Question: We are currently working on a gamemaking engine which is going pretty well. I am working on the Animation Creator and was wondering if it was possible to draw an image with additive blending.
Let me explain.
We use System.Drawing library of C# and we work with Windows Forms. For now, the user is able to create his animation by importing a framed animation image (an image containing every frame of the animation) and the user is able to drag and drop these frames wherever he wants.
The actual problem is that we can't figure out how to draw a frame with the additive blending.
Here's an exemple of what Additive Blending is if you don't quite get it. I won't blame you, I have a hard time writing in english.

We are using the following method to draw on a Panel or directly on the form. For exemple here's the code to draw a tiled map for the map editor. Since the AnimationManager code is a mess, it'll be clearer with this exemple.
'''
using (Graphics g = Graphics.FromImage(MapBuffer as Image))
using (Brush brush = new SolidBrush(Color.White))
using (Pen pen = new Pen(Color.FromArgb(255, 0, 0, 0), 1))
{
g.FillRectangle(brush, new Rectangle(new Point(0, 0), new Size(CurrentMap.MapSize.Width * TileSize, CurrentMap.MapSize.Height * TileSize)));
Tile tile = CurrentMap.Tiles[l, x, y];
if (tile.Background != null) g.DrawImage(tile.Background, new Point(tile.X * TileSize, tile.Y * TileSize));
g.DrawRectangle(pen, x * TileSize, y * TileSize, TileSize, TileSize);
}
'''
Is there a possible way of drawing an image with an additive drawing and if so, I'd be forever grateful if someone could point me out how. Thank you.
For drawing images, we are using a color matrix to set hue and alph (opacity) like this:
'''
ColorMatrix matrix = new ColorMatrix
(
new Single[][]
{
new Single[] {r, 0, 0, 0, 0},
new Single[] {0, g, 0, 0, 0},
new Single[] {0, 0, b, 0, 0},
new Single[] {0, 0, 0, a, 0},
new Single[] {0, 0, 0, 0, 1}
}
);
'''
Maybe the color matrix can be used for additive blending?
Just found <URL> article by Mahesh Chand.
After further browsing, it may not be possible with a color matrix even though it can accomplish a lot regarding color transformations.
I will answer my own question if solution found.
Thank you for you help.
XNA has a lot of documentation <URL> about blending. I found the formula used to accomplish additive blending on each pixels of an image.
PixelColor = (source * [1, 1, 1, 1]) + (destination * [1, 1, 1, 1])
Maybe there's a way of using this formula in the current context?
I will start a 50 bounty on next edit, we really need this to work.
Thank you again for your time.
Thanks to axon, now the problem is solved. Using XNA and its Spritebatch, you can accomplish Additive blending doing so :
First of all you create a GraphicsDevice and a SpriteBatch
'''
// In the following example, we want to draw inside a Panel called PN_Canvas.
// If you want to draw directly on the form, simply use "this" if you
// write the following code in your form class
PresentationParameters pp = new PresentationParameters();
// Replace PN_Canvas with the control to be drawn on
pp.BackBufferHeight = PN_Canvas.Height;
pp.BackBufferWidth = PN_Canvas.Width;
pp.DeviceWindowHandle = PN_Canvas.Handle;
pp.IsFullScreen = false;
device = new GraphicsDevice(GraphicsAdapter.DefaultAdapter, GraphicsProfile.Reach, pp);
batch = new SpriteBatch(device);
'''
Then, when it's time to draw on the control or on the form (with the OnPaint event for example), you can use the following code block
'''
// You should always clear the GraphicsDevice first
device.Clear(Microsoft.Xna.Framework.Color.Black);
// Note the last parameter of Begin method
batch.Begin(SpriteSortMode.BackToFront, BlendState.Additive);
batch.draw( /* Things you want to draw, positions and other infos */ );
batch.End();
// The Present method will draw buffer onto control or form
device.Present();
'''
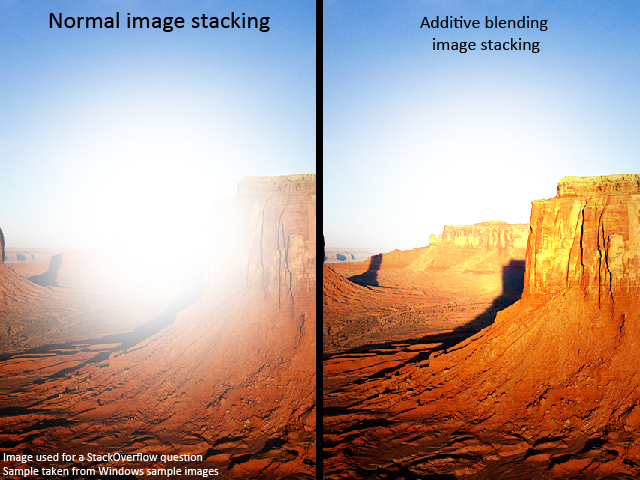
Answer: Either use 1) XNA (recommended for speed), or 2) use pixel-operations in C#. There may be other methods, but either of these work (I'm using each of them for 3D effects and image analysis apps (respectively) that I maintain).
Using 3 bitmaps; bmpA, bmpB, bmpC, where you want to store bmpA+bmpB in bmpC.
'''
for (int y = 0; y < bmp.Height; y++)
{
for (int x = 0; x < bmp.Width; x++)
{
Color cA = bmpA.GetPixel(x,y);
Color cB = bmpB.GetPixel(x,y);
Color cC = Color.FromArgb(cA.A, cA.R + cB.R, cA.G + cB.G, cA.B + cB.B);
bmpC.SetPixel(x, y, cC);
}
}
'''
The above code is very slow. A faster solution in C# could use pointers like this:
'''
// Assumes all bitmaps are the same size and same pixel format
BitmapData bmpDataA = bmpA.LockBits(new Rectangle(0, 0, bmpA.Width, bmpA.Height), ImageLockMode.ReadOnly, bmpA.PixelFormat);
BitmapData bmpDataB = bmpB.LockBits(new Rectangle(0, 0, bmpA.Width, bmpA.Height), ImageLockMode.ReadOnly, bmpA.PixelFormat);
BitmapData bmpDataC = bmpC.LockBits(new Rectangle(0, 0, bmpA.Width, bmpA.Height), ImageLockMode.WriteOnly, bmpA.PixelFormat);
void* pBmpA = bmpDataA.Scan0.ToPointer();
void* pBmpB = bmpDataB.Scan0.ToPointer();
void* pBmpC = bmpDataC.Scan0.ToPointer();
int bytesPerPix = bmpDataA.Stride / bmpA.Width;
for (int y = 0; y < bmp.Height; y++)
{
for (int x = 0; x < bmp.Width; x++, pBmpA += bytesPerPix, pBmpB += bytesPerPix, pBmpC += bytesPerPix)
{
*(byte*)(pBmpC) = *(byte*)(pBmpA) + *(byte*)(pBmpB); // R
*(byte*)(pBmpC + 1) = *(byte*)(pBmpA + 1) + *(byte*)(pBmpB + 1); // G
*(byte*)(pBmpC + 2) = *(byte*)(pBmpA + 2) + *(byte*)(pBmpB + 2); // B
}
}
bmpA.UnlockBits(bmpDataA);
bmpB.UnlockBits(bmpDataB);
bmpC.UnlockBits(bmpDataC);
'''
The above method requires pointers and hence must be compiled with the "unsafe" directive. Also assumes 1-byte for each of R,G, and B. Change the code to suit your pixel format.
is a lot faster (performance) since it is hardware accelerated (by the GPU). It basically consists of the following:
1. Create the geometry needed to draw the image (a rectangle, most likely a full-screen quad).
2. Write a vertex-shader and pixel-shader. The vertex-shader can simply pass-through the geometry unmodified. Or you can apply an orthogonal projection (depending on what coordinates you want to work with for the quad). The pixel shader will have the following lines (HLSL):
'''
float4 ps(vertexOutput IN) : COLOR
{
float3 a = tex2D(ColorSampler,IN.UV).rgb;
float3 b = tex2D(ColorSampler2,IN.UV).rgb;
return float4(a + b,1.0f);
}
'''
There are different methods available for accessing textures. The following will also work (depending on how you want the XNA code to bind to the shader parameters):
'''
float4 ps(vertexOutput IN) : COLOR
{
float3 a = texA.Sample(samplerState, IN.UV).xyz;
float3 b = texB.Sample(samplerState, IN.UV).xyz;
return float4(a + b,1.0f);
}
'''
Which of the above shaders you use will depend on whether you want to use the "sampler2D" or "texture" HLSL interfaces to access the textures.
You should also be careful to use an appropriate sampler setting to ensure that no sampling (e.g. linear interpolation) is used when looking up colour values unless that's something you want (in which case use something higher-quality/higher-order).
XNA also has built-in BlendStates you can use to specify how overlapped textures will be combined. I.e. BlendState.Additive (see updated original post).